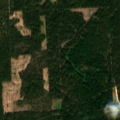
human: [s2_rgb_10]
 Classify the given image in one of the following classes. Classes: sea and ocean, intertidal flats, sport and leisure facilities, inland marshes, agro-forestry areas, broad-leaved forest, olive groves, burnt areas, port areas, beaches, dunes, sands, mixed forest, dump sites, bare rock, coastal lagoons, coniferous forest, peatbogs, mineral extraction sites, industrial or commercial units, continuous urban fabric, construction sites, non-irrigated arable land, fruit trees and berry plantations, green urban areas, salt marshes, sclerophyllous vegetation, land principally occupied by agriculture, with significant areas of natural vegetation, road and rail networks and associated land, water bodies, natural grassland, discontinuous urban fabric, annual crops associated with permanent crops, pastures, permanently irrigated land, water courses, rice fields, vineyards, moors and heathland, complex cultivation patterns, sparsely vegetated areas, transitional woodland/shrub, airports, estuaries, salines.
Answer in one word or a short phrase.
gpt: coniferous forest, mixed forest